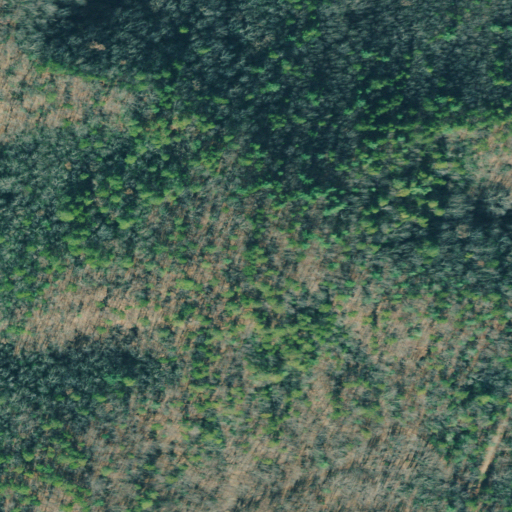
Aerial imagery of mountain in Georgia named Lion Mountain containing mixed forest, deciduous forest, and open development